Question: I am having the following css
'''
html {
margin: 0;
padding: 0;
position:relative;
}
body {
background-color: #fff;
border-top: solid 10px #000;
color: #333;
font-size: .85em;
font-family: "Segoe UI", Verdana, Helvetica, Sans-Serif;
margin: 0;
padding: 0;
}
#content{
background-color: #efeeef;
clear: both;
padding-bottom: 35px;
}
'''
And its my HTML Page
'''
<html>
<body>
<div id="content">
<asp:ContentPlaceHolder id="ContentPlaceHolder1" runat="server"/>
</div>
'''

If the content of body is small white spaces are added like in the above image(white spaces added in the red mark).
How can I remove that? Any help?
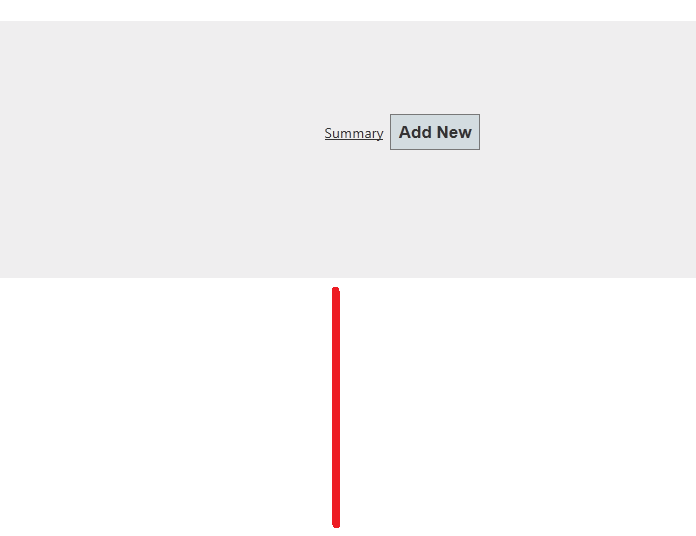
Answer: You need to set 'min-height' for content :-
'''
#content{
background-color: #fffaaa;
clear: both;
padding-bottom: 35px;
min-height:600px;
}
'''
see the <URL>